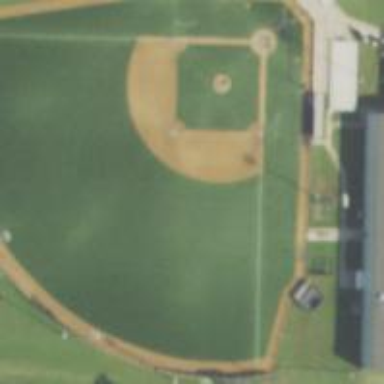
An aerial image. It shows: Baseball pitch for leisure land activities.